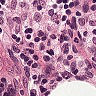
Metastatic tissue present: no